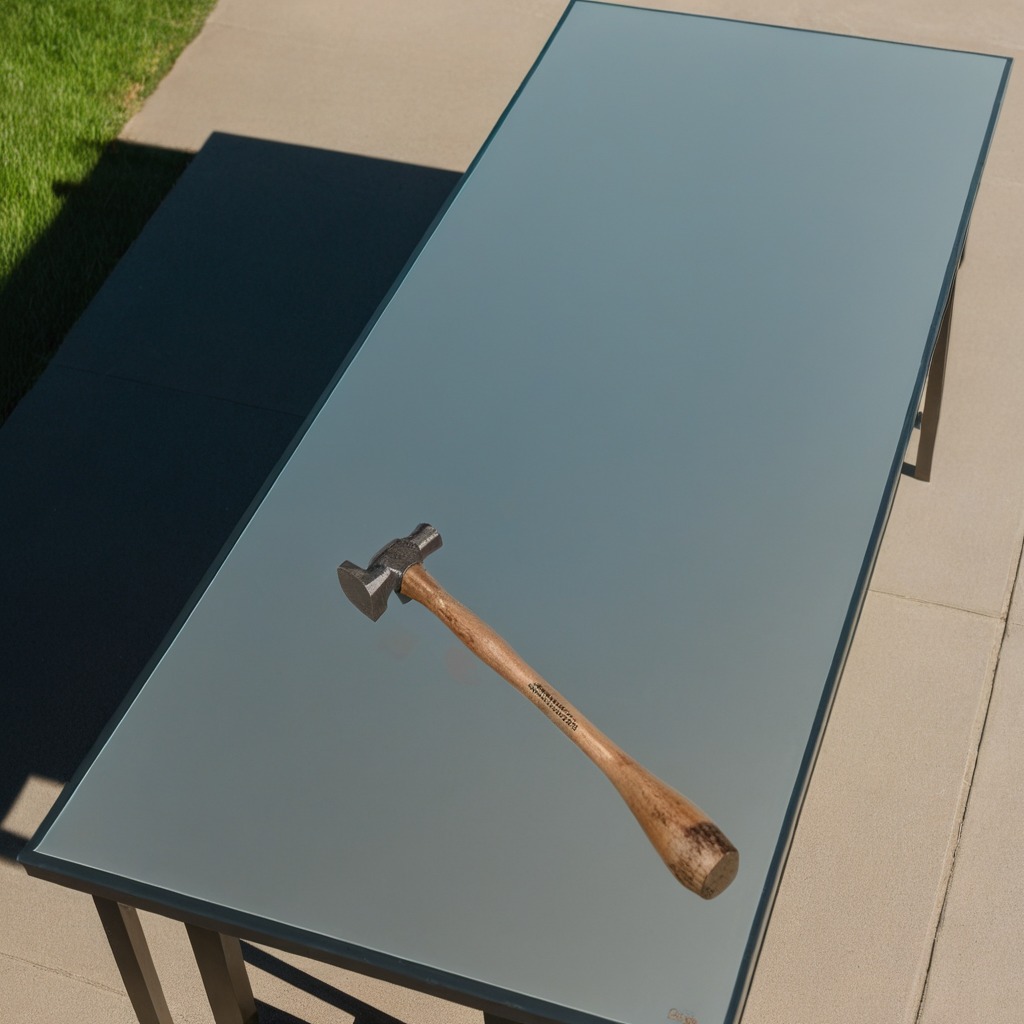
A hammer is lying on the textured surface.